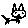
Label: cat